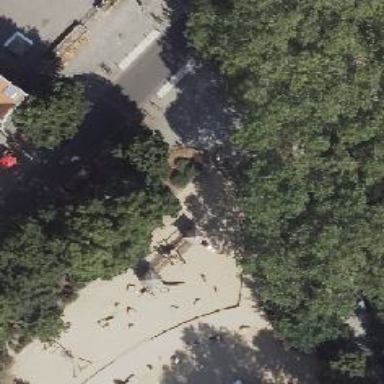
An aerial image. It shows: Playground with stairs.